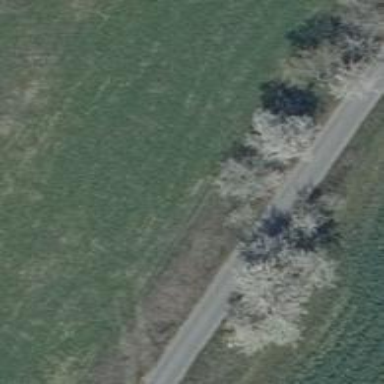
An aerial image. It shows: Row of deciduous broadleaved trees.